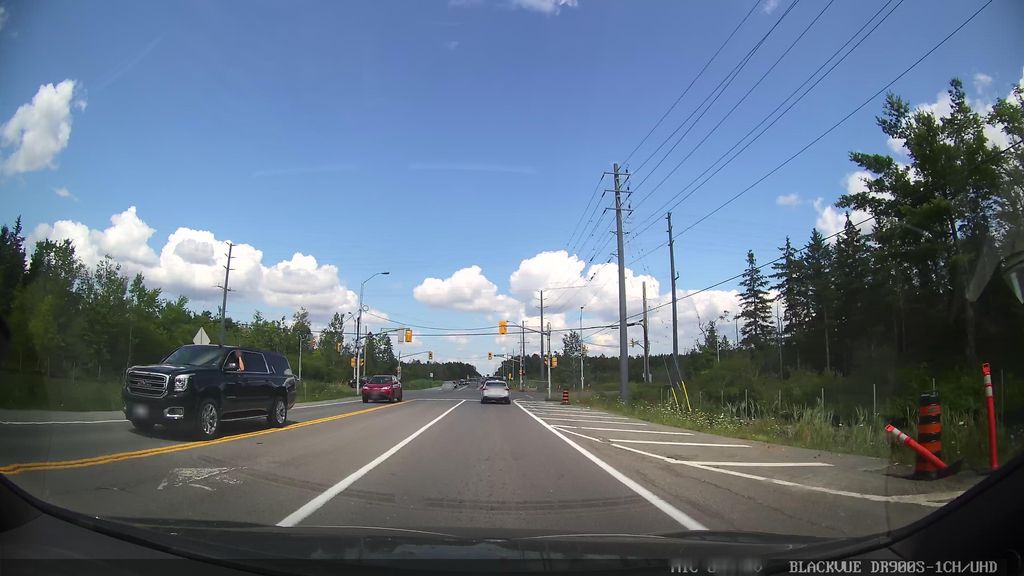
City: ottawa-gatineau